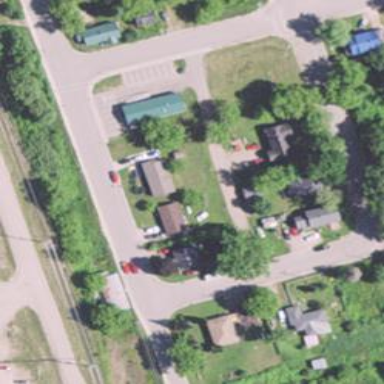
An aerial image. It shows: Alley classified as service road.